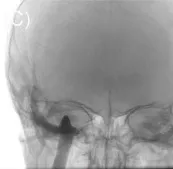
Intraoperative and post-treatment follow-up DSAs of the patient. (A, B) Intraoperative DSA showed that the stenosis has been improved by placement of the SAB stent, but the high jugular bulb remains on Dec. 28, 2020.
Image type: radiology (x_ray)